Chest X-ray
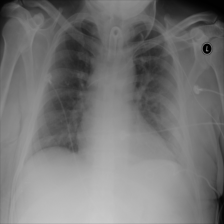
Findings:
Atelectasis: negative
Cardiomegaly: negative
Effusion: negative
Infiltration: negative
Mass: negative
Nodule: negative
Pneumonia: negative
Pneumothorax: negative
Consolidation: negative
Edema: positive
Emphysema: negative
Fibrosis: negative
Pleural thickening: negative
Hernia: negative